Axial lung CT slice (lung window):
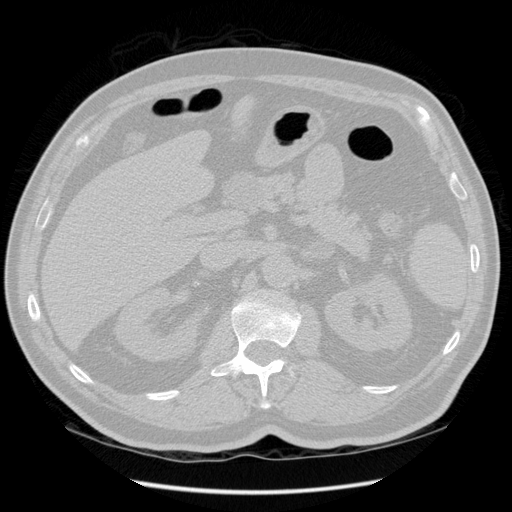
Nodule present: no